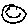
Label: smiley face